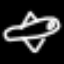
Label: airplane